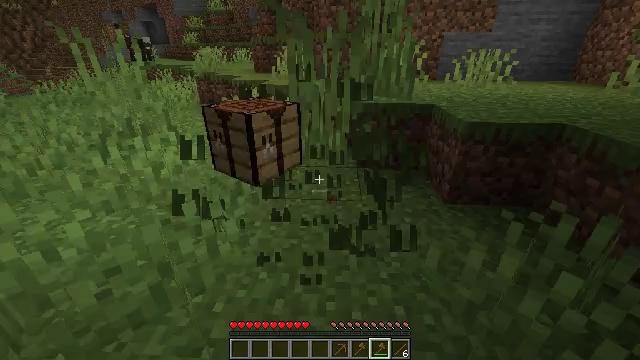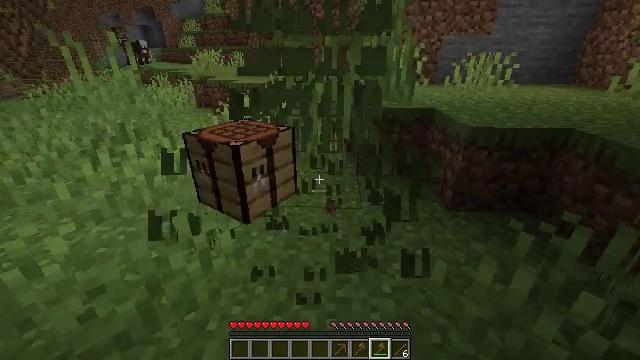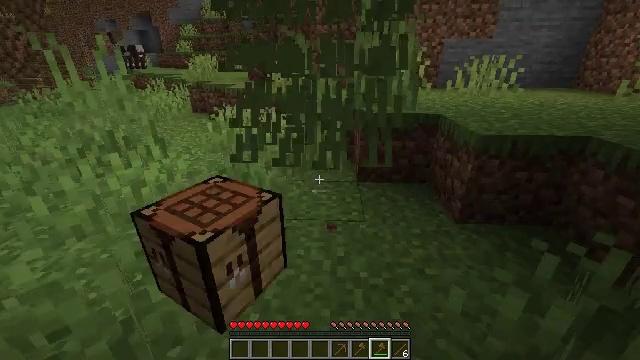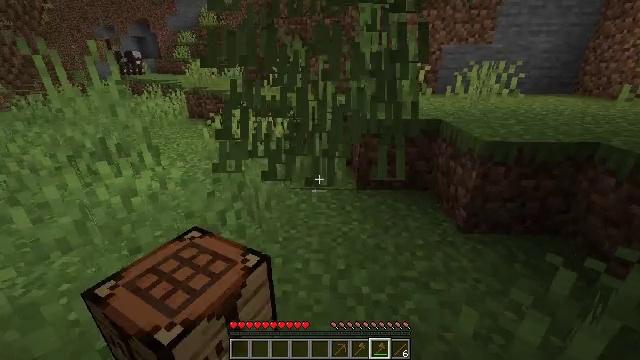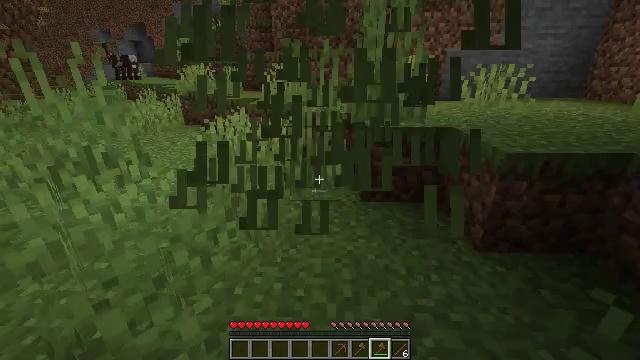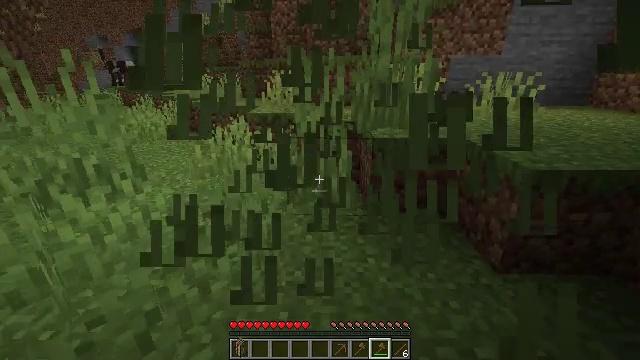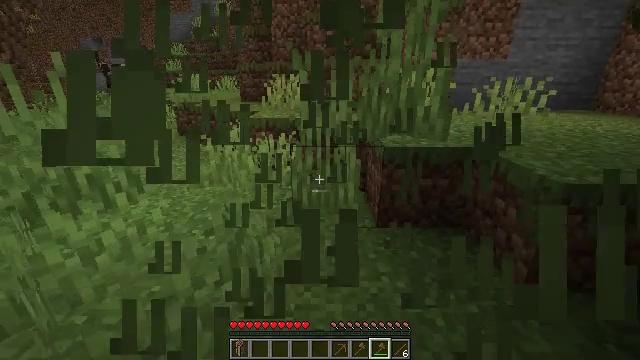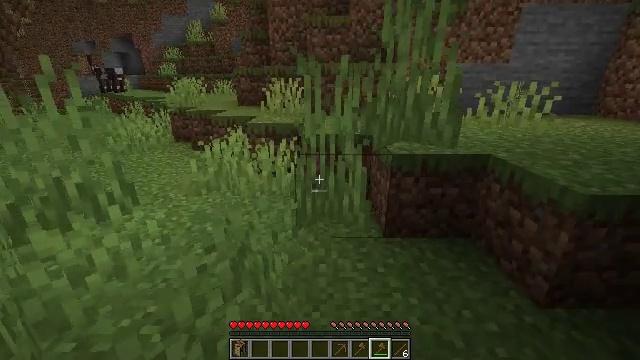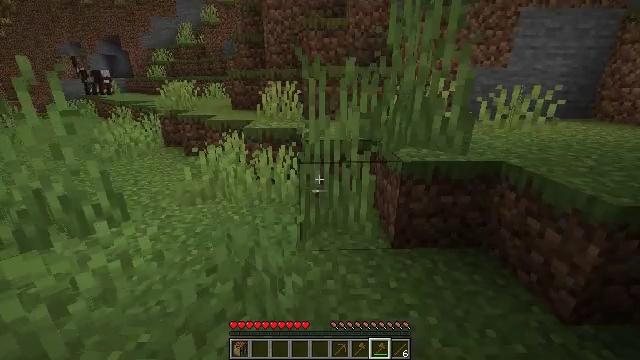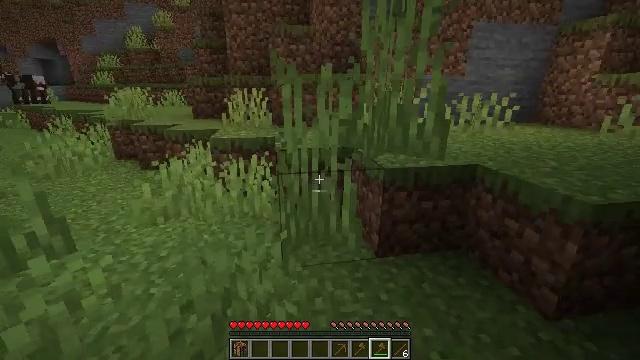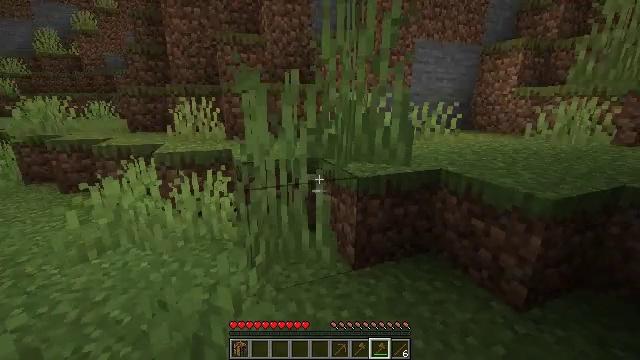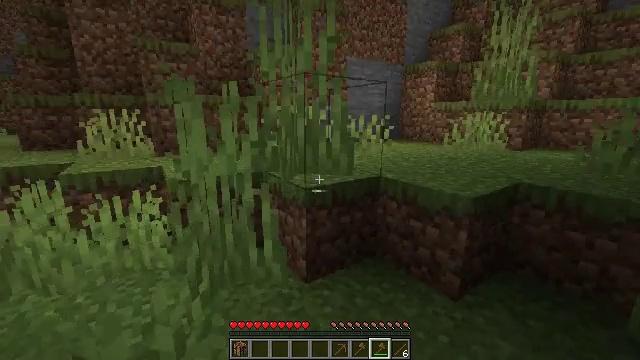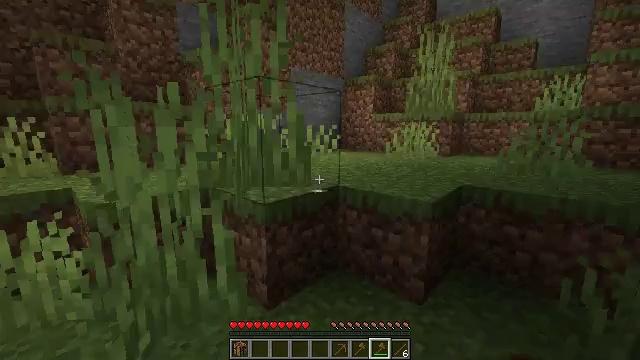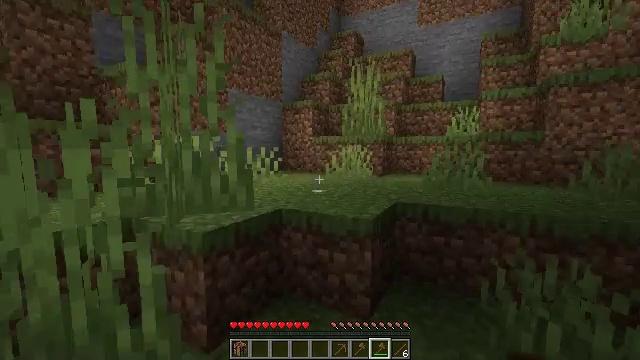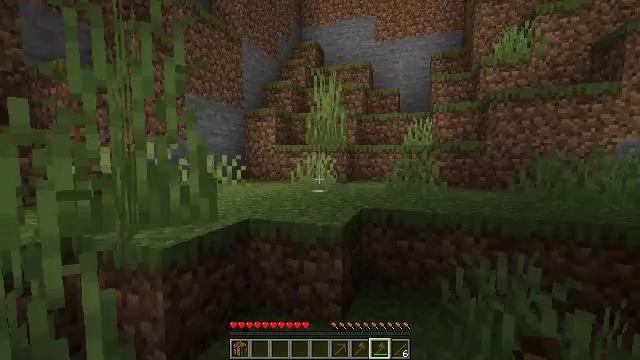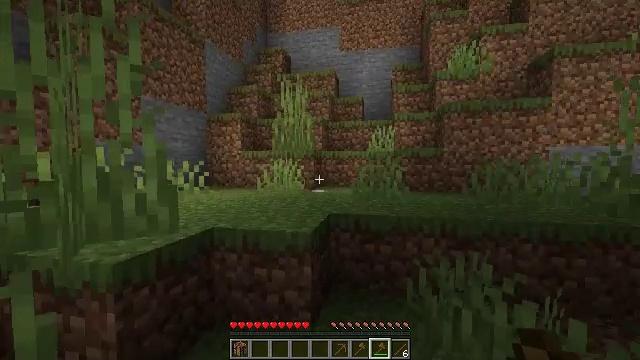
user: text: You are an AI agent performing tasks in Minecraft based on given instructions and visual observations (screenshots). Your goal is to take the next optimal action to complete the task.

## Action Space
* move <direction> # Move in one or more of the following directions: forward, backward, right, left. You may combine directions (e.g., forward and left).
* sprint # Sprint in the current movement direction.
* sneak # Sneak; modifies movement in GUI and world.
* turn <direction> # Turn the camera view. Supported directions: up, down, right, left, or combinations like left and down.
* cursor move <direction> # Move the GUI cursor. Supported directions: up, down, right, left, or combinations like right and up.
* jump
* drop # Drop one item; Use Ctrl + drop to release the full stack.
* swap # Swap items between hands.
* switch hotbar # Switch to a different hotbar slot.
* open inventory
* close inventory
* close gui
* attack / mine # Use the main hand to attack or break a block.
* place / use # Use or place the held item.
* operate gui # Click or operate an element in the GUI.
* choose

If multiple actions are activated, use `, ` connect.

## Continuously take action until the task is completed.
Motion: motion action
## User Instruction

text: Harvest the acacia log from the forest.
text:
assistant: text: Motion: move forward
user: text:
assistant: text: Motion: move forward
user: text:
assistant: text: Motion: move forward, turn up
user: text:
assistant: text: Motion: move forward and move left
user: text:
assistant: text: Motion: move forward and move left, turn up
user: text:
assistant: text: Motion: move forward and move left
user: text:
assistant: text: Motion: move forward and move left, turn right
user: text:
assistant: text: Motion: move forward and move left, turn right
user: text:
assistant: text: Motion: move forward and move left, turn right and up
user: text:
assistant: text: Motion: move forward and move left, turn right and up
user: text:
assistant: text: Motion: move forward, turn right and up
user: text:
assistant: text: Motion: turn right and up
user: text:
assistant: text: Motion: turn right and up
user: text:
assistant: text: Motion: turn right and up
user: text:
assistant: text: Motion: turn right and up
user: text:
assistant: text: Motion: turn right
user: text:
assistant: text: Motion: move forward, turn right
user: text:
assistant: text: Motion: move forward, turn right
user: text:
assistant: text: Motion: move forward, turn right
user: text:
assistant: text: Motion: move forward, turn right and up
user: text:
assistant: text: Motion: move forward, turn right and up
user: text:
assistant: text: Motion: move forward, turn right and up
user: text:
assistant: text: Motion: move forward, turn right and up
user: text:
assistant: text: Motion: move forward, turn right and up
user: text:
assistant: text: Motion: move forward, turn right and up
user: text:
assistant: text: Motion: move forward, turn right and up
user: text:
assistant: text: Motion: move forward, turn right and up
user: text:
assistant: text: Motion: move forward
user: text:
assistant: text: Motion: move forward, turn up
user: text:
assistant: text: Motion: move forward, turn left and up